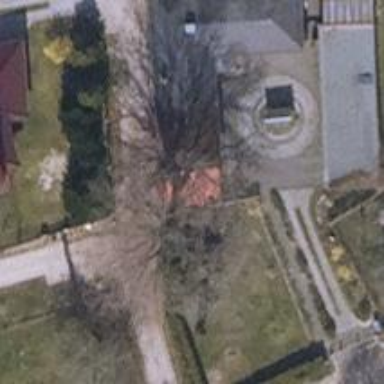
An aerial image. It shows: Driveway leading to service road.